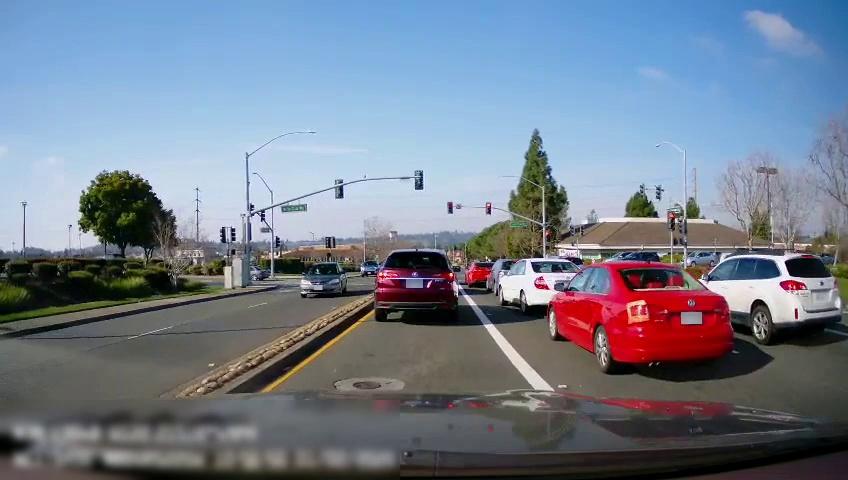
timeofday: Day
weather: Sunny
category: Drivable Space
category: Drivable Space
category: Vehicles | Car
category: Vehicles | Car
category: Vehicles | SUV
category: Vehicles | Car
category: Vehicles | Car
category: Vehicles | SUV
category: Vehicles | Car
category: Vehicles | Car
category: Vehicles | Car
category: Vehicles | SUV
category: Vehicles | SUV
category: Lanes | Current Lane
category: Lanes | Alternate Lane
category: Lanes | Current Lane
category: Lanes | Alternate Lane
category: Lanes | Opposite Lane
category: Traffic | Signs
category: Traffic | Signs
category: Traffic | Lights
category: Traffic | Lights
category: Traffic | Lights
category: Traffic | Lights
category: Traffic | Lights
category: Traffic | Lights
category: Traffic | Lights
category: Traffic | Lights
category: Traffic | Lights
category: Traffic | Lights
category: Traffic | Lights
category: Traffic | Lights
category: Traffic | Lights
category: Traffic | Lights